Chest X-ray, PA view. Patient: 51 years old, sex F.
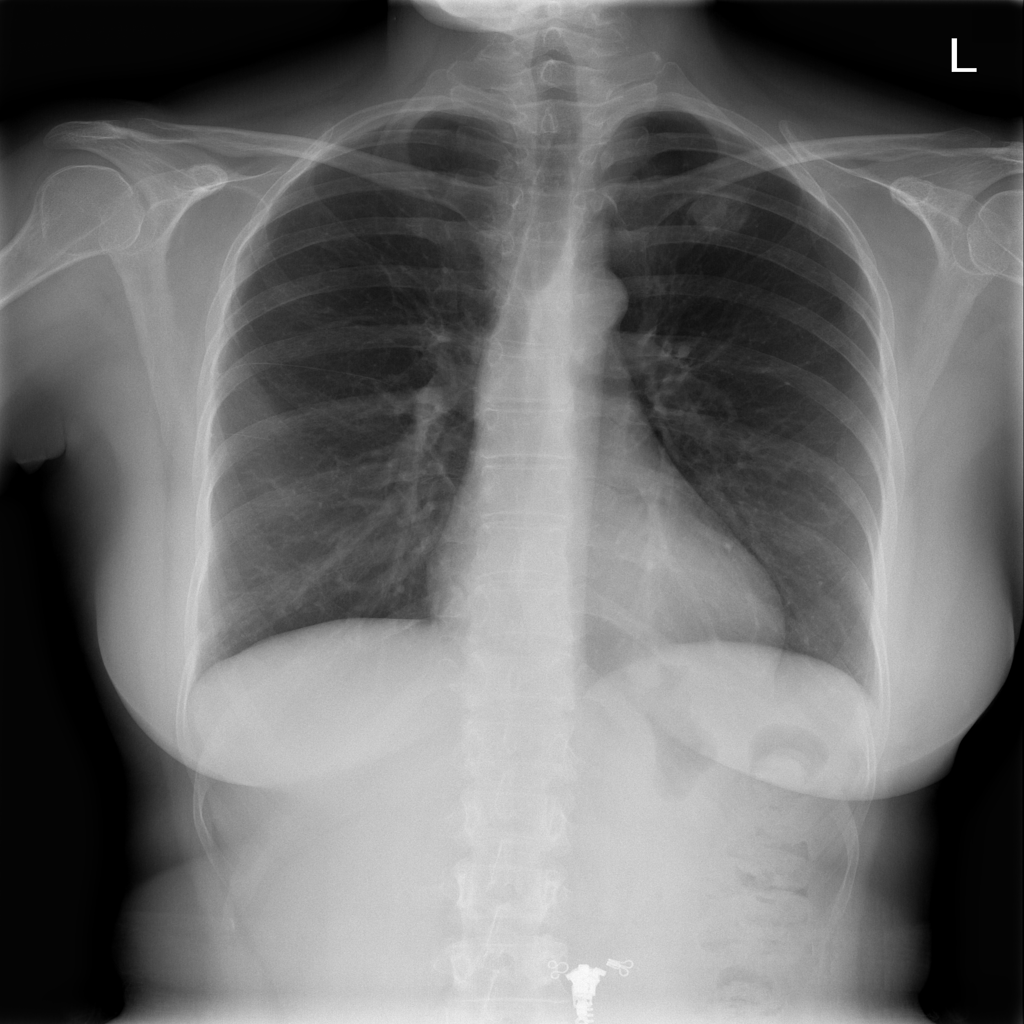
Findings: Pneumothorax